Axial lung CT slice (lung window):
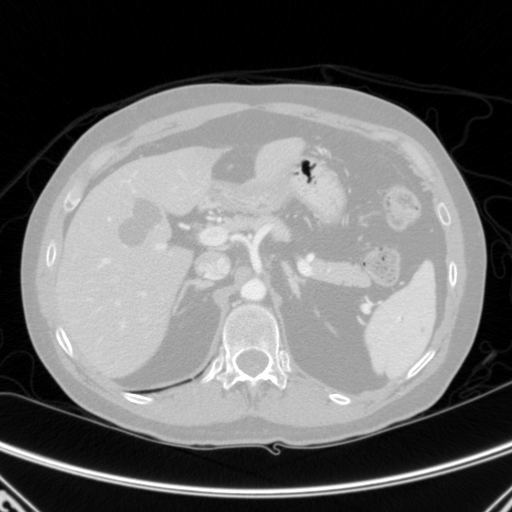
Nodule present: no